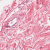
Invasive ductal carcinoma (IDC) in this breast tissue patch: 0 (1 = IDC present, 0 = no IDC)